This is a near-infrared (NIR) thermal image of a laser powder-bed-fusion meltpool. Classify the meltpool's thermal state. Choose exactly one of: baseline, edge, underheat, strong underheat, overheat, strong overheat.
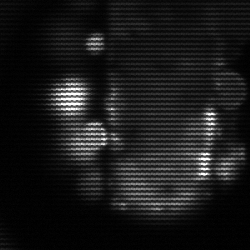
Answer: strong underheat